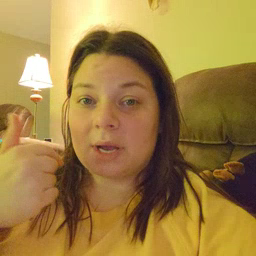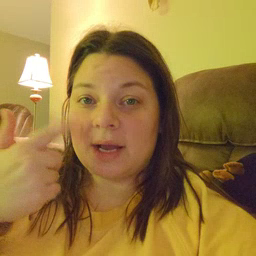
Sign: cry